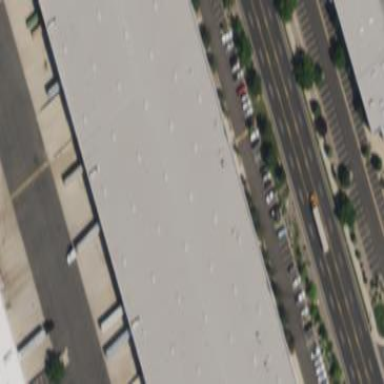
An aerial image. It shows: Warehouse building.